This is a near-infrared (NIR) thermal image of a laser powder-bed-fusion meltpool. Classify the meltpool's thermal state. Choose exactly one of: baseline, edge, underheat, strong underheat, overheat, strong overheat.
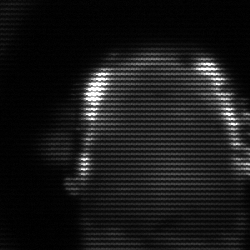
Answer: baseline